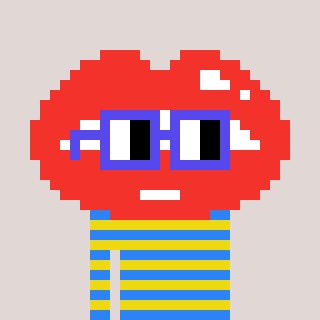
a pixel art character with square blue glasses, a lips-shaped head and a yellow-colored body on a warm background